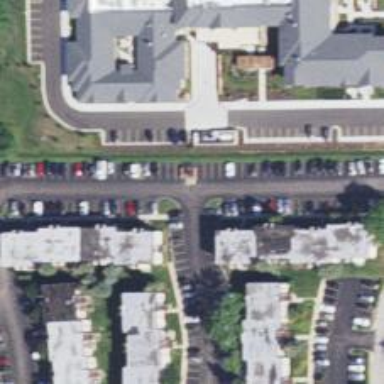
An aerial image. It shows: Residential road with asphalt surface. Sidewalk is present on the left side.